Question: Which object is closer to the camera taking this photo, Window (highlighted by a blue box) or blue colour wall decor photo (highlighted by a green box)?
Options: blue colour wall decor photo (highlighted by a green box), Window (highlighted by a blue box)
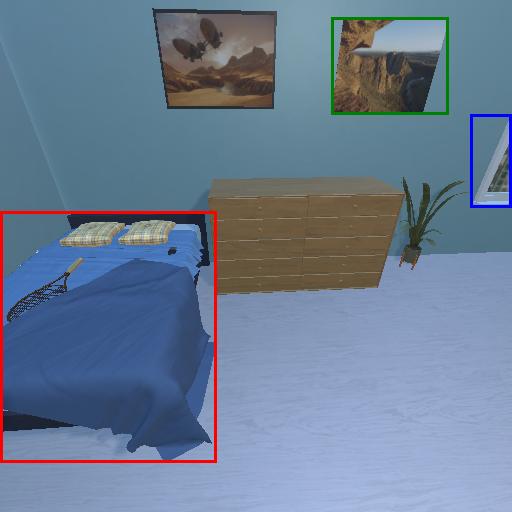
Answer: blue colour wall decor photo (highlighted by a green box)